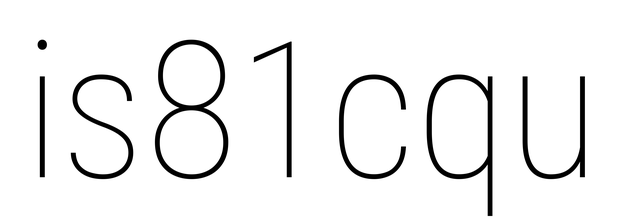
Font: Roboto_Condensed_Thin